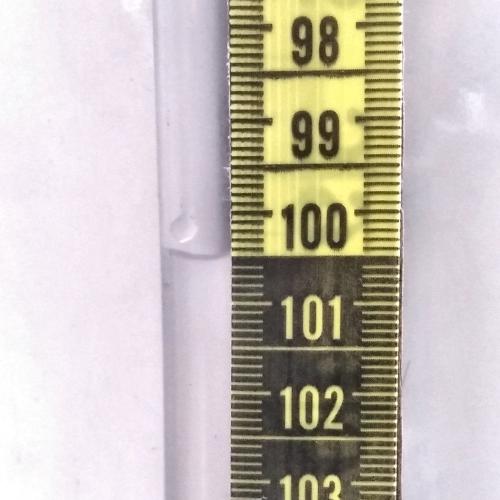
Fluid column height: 100.5 cm